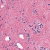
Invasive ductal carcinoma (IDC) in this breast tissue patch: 0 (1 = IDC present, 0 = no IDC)